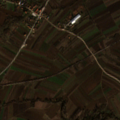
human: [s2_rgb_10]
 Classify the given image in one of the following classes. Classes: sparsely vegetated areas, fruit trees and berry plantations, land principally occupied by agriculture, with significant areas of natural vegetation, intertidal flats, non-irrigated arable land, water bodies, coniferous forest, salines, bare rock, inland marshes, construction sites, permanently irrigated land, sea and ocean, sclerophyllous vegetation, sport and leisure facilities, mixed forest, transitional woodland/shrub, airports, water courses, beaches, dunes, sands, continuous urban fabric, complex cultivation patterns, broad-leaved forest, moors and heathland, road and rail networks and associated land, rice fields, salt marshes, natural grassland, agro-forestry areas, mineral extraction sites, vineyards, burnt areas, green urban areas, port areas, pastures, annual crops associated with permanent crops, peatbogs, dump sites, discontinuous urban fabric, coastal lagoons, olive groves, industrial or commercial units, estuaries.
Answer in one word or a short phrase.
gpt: non-irrigated arable land, complex cultivation patterns, land principally occupied by agriculture, with significant areas of natural vegetation